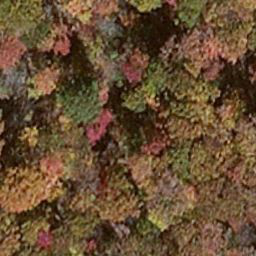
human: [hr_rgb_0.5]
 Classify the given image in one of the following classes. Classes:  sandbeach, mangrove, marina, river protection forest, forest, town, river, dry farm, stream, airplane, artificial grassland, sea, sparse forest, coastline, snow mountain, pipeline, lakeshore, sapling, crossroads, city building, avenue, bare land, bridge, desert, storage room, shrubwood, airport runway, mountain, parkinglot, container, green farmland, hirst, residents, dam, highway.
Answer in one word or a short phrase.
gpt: mangrove